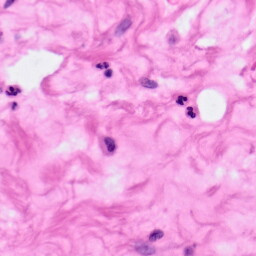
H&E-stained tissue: Pancreatic